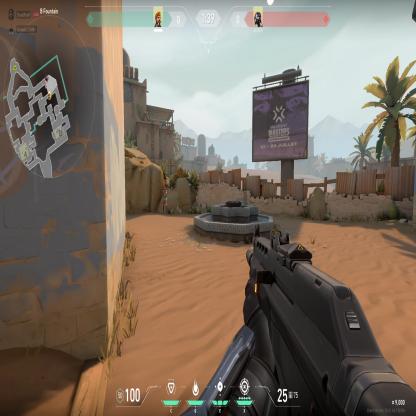
Label: enemy